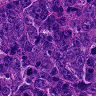
Metastatic tissue present: yes